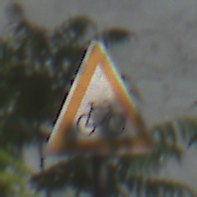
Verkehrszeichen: RadverkehrLinks
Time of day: Midday
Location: Outdoor (Suburban)
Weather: Clear
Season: NotSpecified
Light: Natural